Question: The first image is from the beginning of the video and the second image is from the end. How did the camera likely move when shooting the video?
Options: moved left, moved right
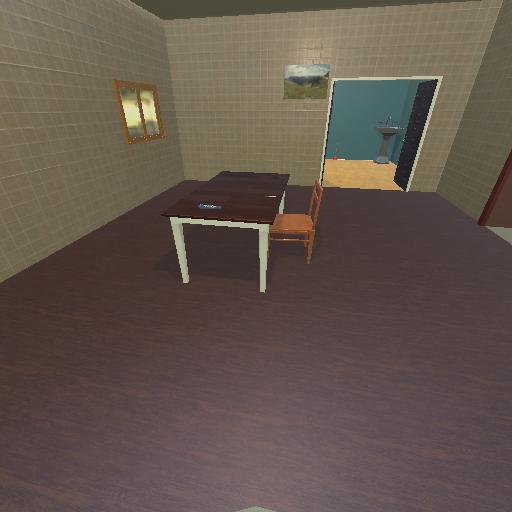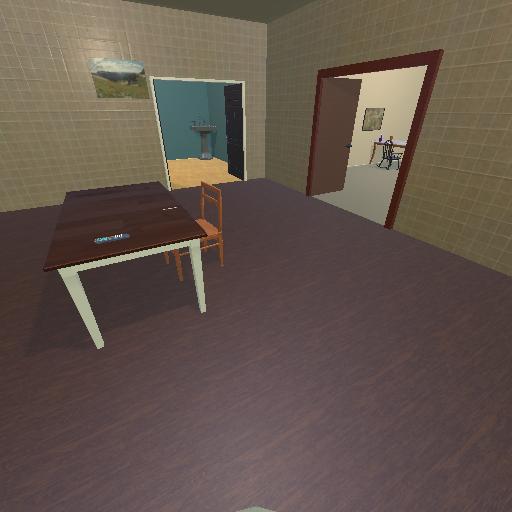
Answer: moved left